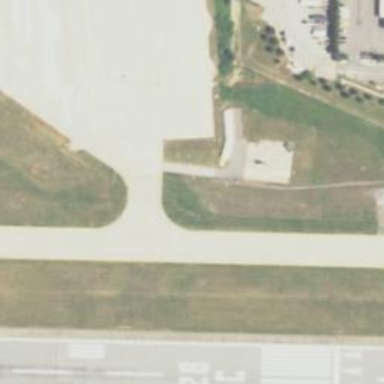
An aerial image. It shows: View of taxiway at the airport.